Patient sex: M
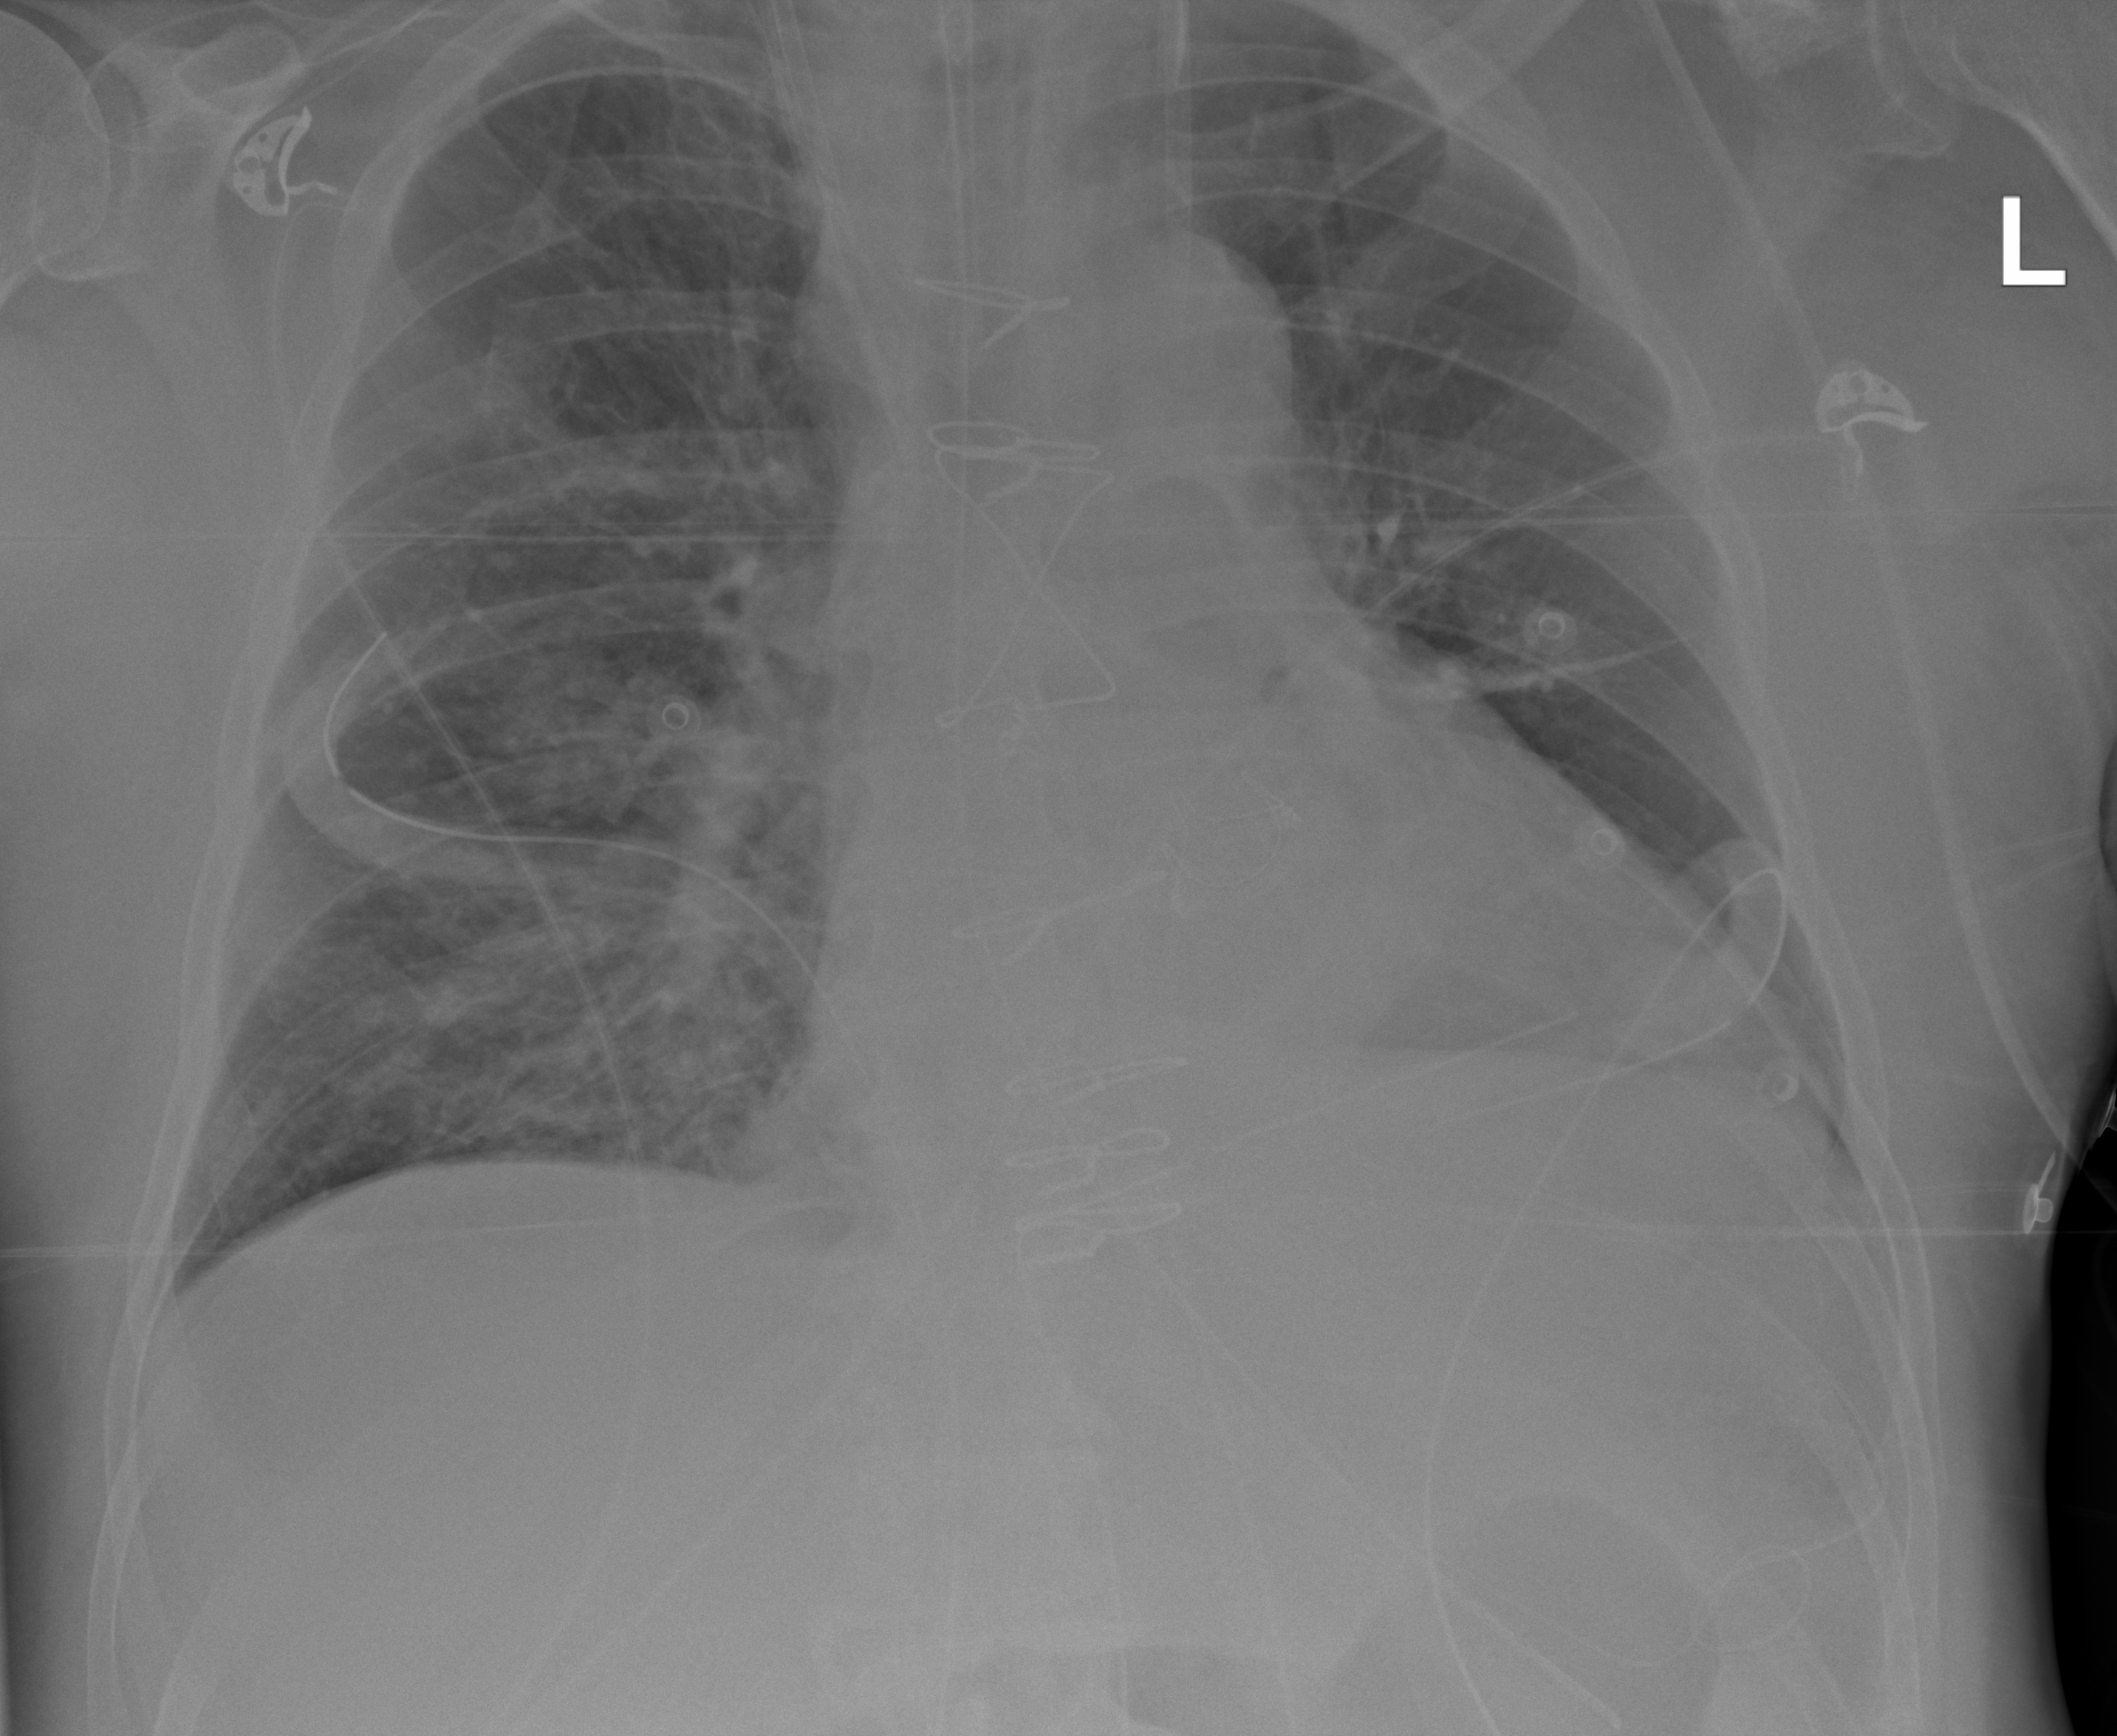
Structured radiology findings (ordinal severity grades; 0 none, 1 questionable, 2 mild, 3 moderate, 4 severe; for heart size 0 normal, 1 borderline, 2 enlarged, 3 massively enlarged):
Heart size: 2
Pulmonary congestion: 2
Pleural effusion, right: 2
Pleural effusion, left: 2
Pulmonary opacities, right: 2
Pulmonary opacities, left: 0
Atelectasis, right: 0
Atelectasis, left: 2